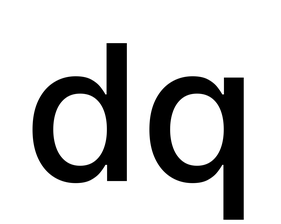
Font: Inter_Medium